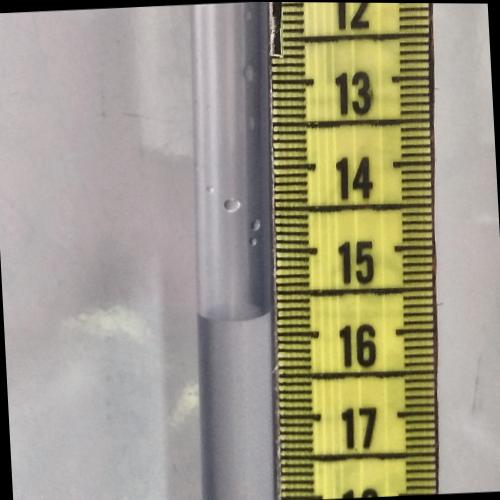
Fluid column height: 15.7 cm